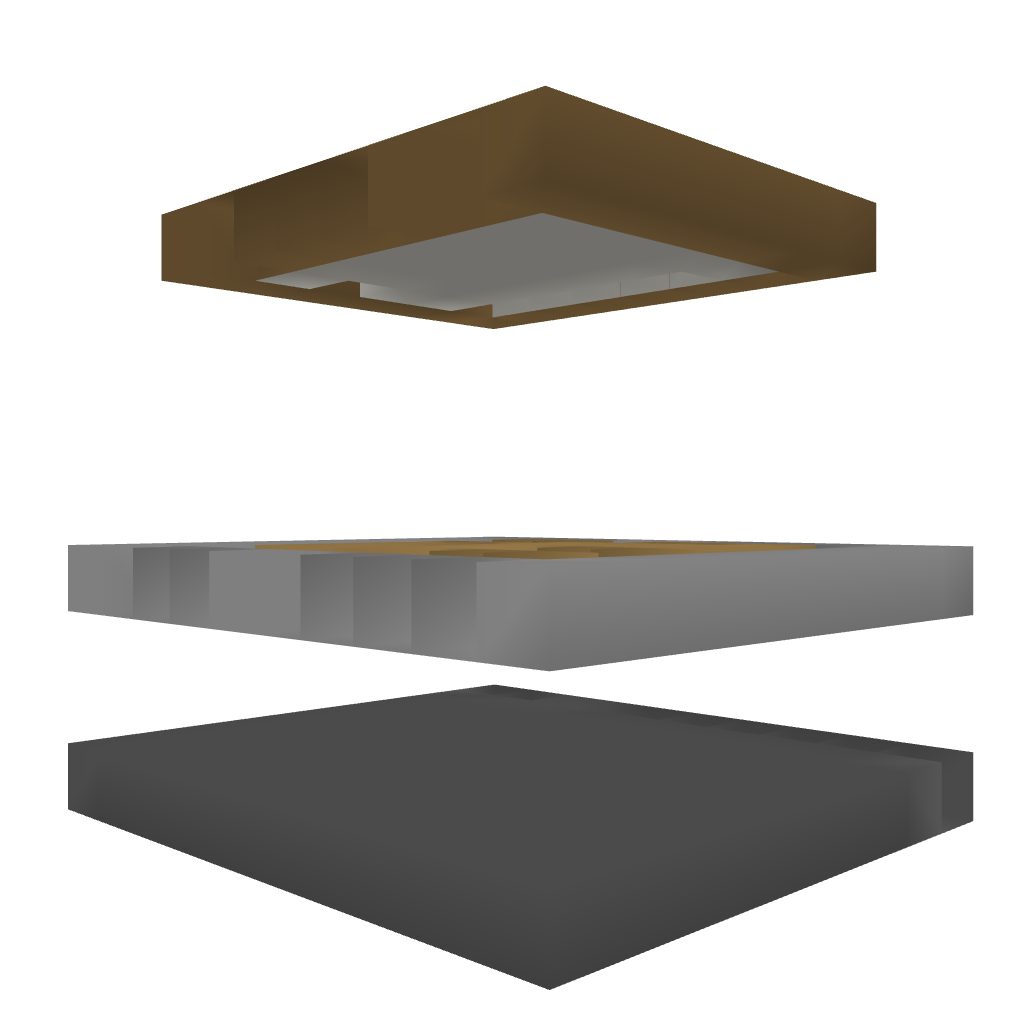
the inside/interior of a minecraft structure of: Open Cafe